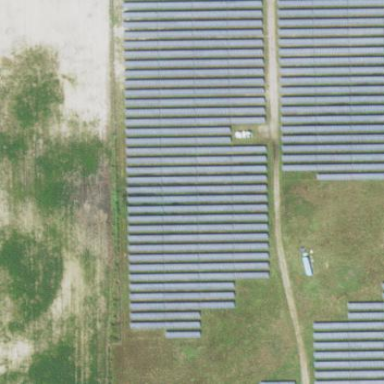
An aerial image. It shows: Solar power plant with photovoltaic technology surrounded by fence.